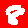
Digit: 8